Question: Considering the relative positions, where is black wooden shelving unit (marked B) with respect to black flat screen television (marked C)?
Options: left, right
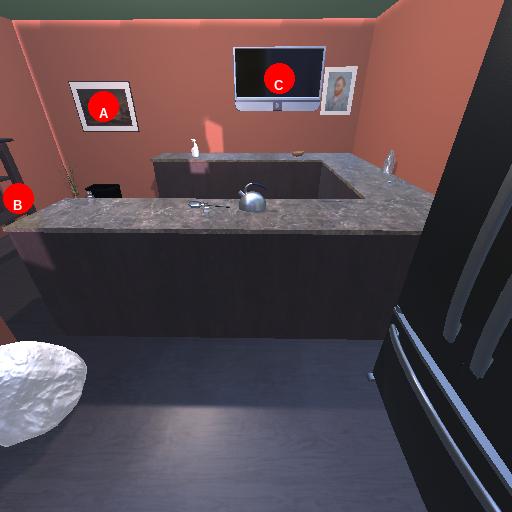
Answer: left